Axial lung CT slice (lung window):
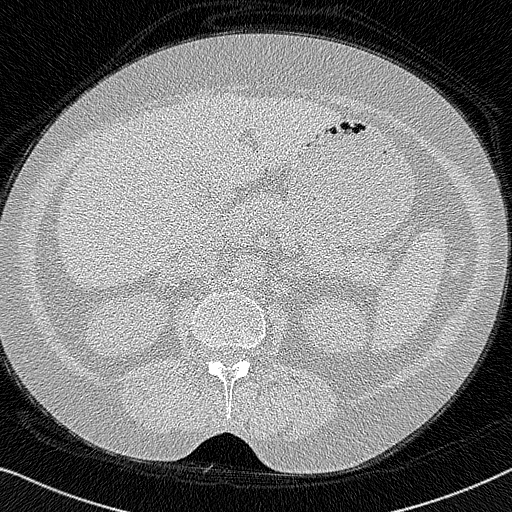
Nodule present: no